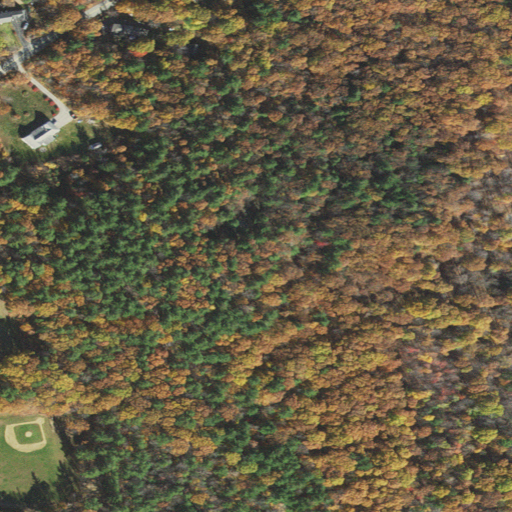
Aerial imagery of mountain in New Hampshire named Page Hill containing mixed forest, deciduous forest, evergreen forest, open development, shrub, low intensity development, grassland, and medium intensity development